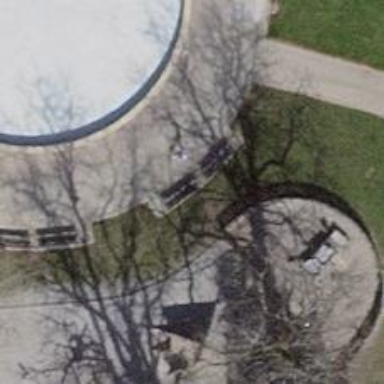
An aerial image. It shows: Bench for seating.